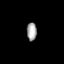
Tissue: prostate
Cell type: Myeloid cells
Senescence score: 0.3417
Nuclear area (px): 176
Mean DAPI intensity: 165.17